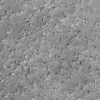
Label: not_dusty